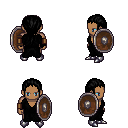
a pixel art fantasy rpg character, male body template, human, dark skin, gray robe, magenta pants, black ponytail hairstyle, leather bracers, metal boots, shield, four views (front, back, left, right), 2x2 character sprite sheet, small pixel art, hard edges, no anti-aliasing